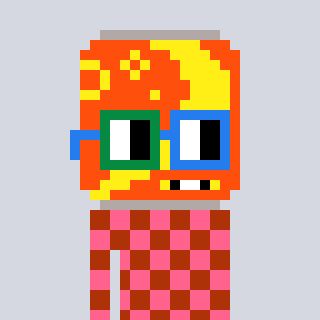
a pixel art character with square green and blue glasses, a pop-shaped head and a hotbrown-colored body on a cool background